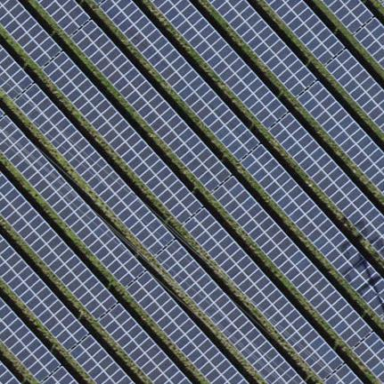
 consisting of solar photovoltaic panels."